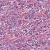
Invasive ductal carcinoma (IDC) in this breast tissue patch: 1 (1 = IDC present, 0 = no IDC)